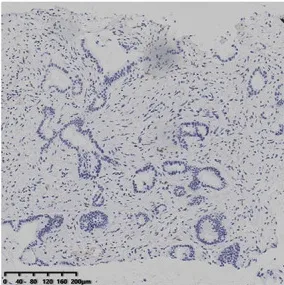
IHC result of CD8.
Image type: pathology (immunostaining)